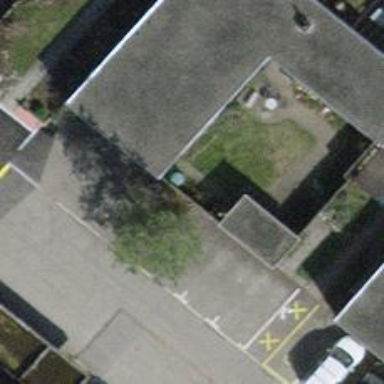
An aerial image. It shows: Terrace building with flat roof.